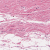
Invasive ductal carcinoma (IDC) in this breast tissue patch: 0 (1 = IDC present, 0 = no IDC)